Основной принцип времяпролётного масс-спектрометра показан на рисунке (a). Он состоит из трёх частей: источника ионов, области дрейфа и детектора. После образования в источнике положительно заряженные ионы ускоряются электрическим полем $E_S$, проходят через область дрейфа (вакуум, поле нулевое) и достигают детектора. Расстояние, которое проходит ион при ускорении, равно $S$, а длина области дрейфа равна $L$. Регистрируя время прибытия иона в детектор, можно разделить разные ионы в соответствии с отношением массы к заряду $\frac{m}{q}$, где $m$ и $q$ — масса и заряд иона соответственно. Разрешение — самый важный показатель масс-спектрометра, именно оно и будет рассматриваться в задаче. Во всех пунктах гравитацией можно пренебречь.
В идеальном масс-спектрометре разные ионы генерируются с одной и той же координатой $x$ в одно и то же время $t = 0$ с нулевой начальной скоростью. Детектор может измерять время $t$, в которое ион достигает его, и минимальное разрешение детектора по времени (то есть ошибка измерения $t$) составляет $\Delta t$. Определите разрешение прибора $R = \frac{m}{\Delta m}$, где $\Delta m$ — минимальное разрешение по массе, соответствующее $\Delta t$. При этом $R$ полностью определяется $\Delta t$. Выведите связь между $R$, $t$ и $\Delta t$.
На деле существует небольшая разница $\Delta S$ в положении генерации ионов ($\Delta S \ll S$), не позволяющая ионам с одинаковым $\frac{m}{q}$ достичь детектора одновременно, что влияет на разрешение масс-спектрометра. В этом случае удобно ввести второе ускоряющее поле с длиной $D_1$ и напряжённостью $E_1$. Тогда при правильном подборе длины области дрейфа $L$ можно добиться того, чтобы ионы с одинаковым $\frac{m}{q}$ достигали детектора одновременно, тем самым минимизируя влияние $\Delta S$ на разрешение. Найдите $L$.
Чтобы ещё больше уменьшить влияние $\Delta S$ на разрешение, обычно используется отражающий масс-спектрометр, показанный на рисунке (c). Здесь к двухступенчатому ускоряющему полю с $E_S$ и $E_1$ добавлен отражатель, состоит из двухступенчатого поля с $E_2$ и $E_3$, причём выполняется $E_SS + E_1D_1 \leq E_2D_2 + E_3D_3$. Таким образом направление движения иона можно изменить на противоположное, чтобы минимизировать влияние $\Delta S$. Найти соответствующее значение $L$. Для удобства расчётов считайте, что ион всегда движется параллельно оси $Ox$.
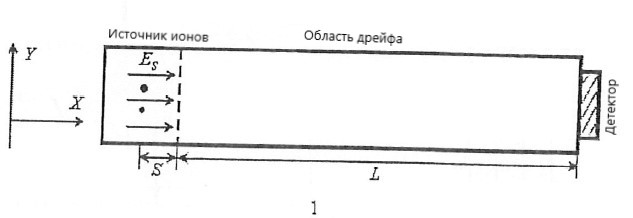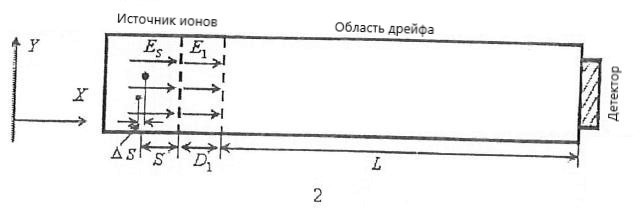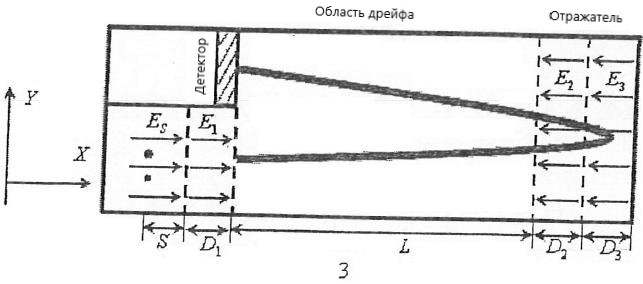
В идеальном масс-спектрометре разные ионы генерируются с одной и той же координатой $x$ в одно и то же время $t = 0$ с нулевой начальной скоростью. Детектор может измерять время $t$, в которое ион достигает его, и минимальное разрешение детектора по времени (то есть ошибка измерения $t$) составляет $\Delta t$. Определите разрешение прибора $R = \frac{m}{\Delta m}$, где $\Delta m$ — минимальное разрешение по массе, соответствующее $\Delta t$. При этом $R$ полностью определяется $\Delta t$. Выведите связь между $R$, $t$ и $\Delta t$.
Ответ: $$R=\frac{t}{2 \Delta t}.$$

На деле существует небольшая разница $\Delta S$ в положении генерации ионов ($\Delta S \ll S$), не позволяющая ионам с одинаковым $\frac{m}{q}$ достичь детектора одновременно, что влияет на разрешение масс-спектрометра. В этом случае удобно ввести второе ускоряющее поле с длиной $D_1$ и напряжённостью $E_1$. Тогда при правильном подборе длины области дрейфа $L$ можно добиться того, чтобы ионы с одинаковым $\frac{m}{q}$ достигали детектора одновременно, тем самым минимизируя влияние $\Delta S$ на разрешение. Найдите $L$.
Ответ: $$L = 2\left(\sqrt{k^{3}}-k(\sqrt{k}-1) \frac{E_{S}}{E_{1}}\right) S,$$где $k=\frac{E_{S} S+E_1D_{1}}{E_{S} S}$.

Чтобы ещё больше уменьшить влияние $\Delta S$ на разрешение, обычно используется отражающий масс-спектрометр, показанный на рисунке (c). Здесь к двухступенчатому ускоряющему полю с $E_S$ и $E_1$ добавлен отражатель, состоит из двухступенчатого поля с $E_2$ и $E_3$, причём выполняется $E_SS + E_1D_1 \leq E_2D_2 + E_3D_3$. Таким образом направление движения иона можно изменить на противоположное, чтобы минимизировать влияние $\Delta S$. Найти соответствующее значение $L$. Для удобства расчётов считайте, что ион всегда движется параллельно оси $Ox$.
Ответ: $$L = (E_SS+E_1D_1)\left(\frac{\sqrt{k}}{E_{S}}+\frac{1-\sqrt{k}}{E_{1}}+\frac{2\left(1-\sqrt{k^{\prime}}\right)}{E_{2}}+\frac{2 \sqrt{k'}}{E_{3}}\right),$$ где $k=\frac{E_{S} S+E_1D_{1}}{E_{S} S + E_1 D_1 - E_2 D_2}$.
Темы:
T, Электростатика, Электромагнетизм, Китайские, Движение в электрическом поле